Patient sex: M
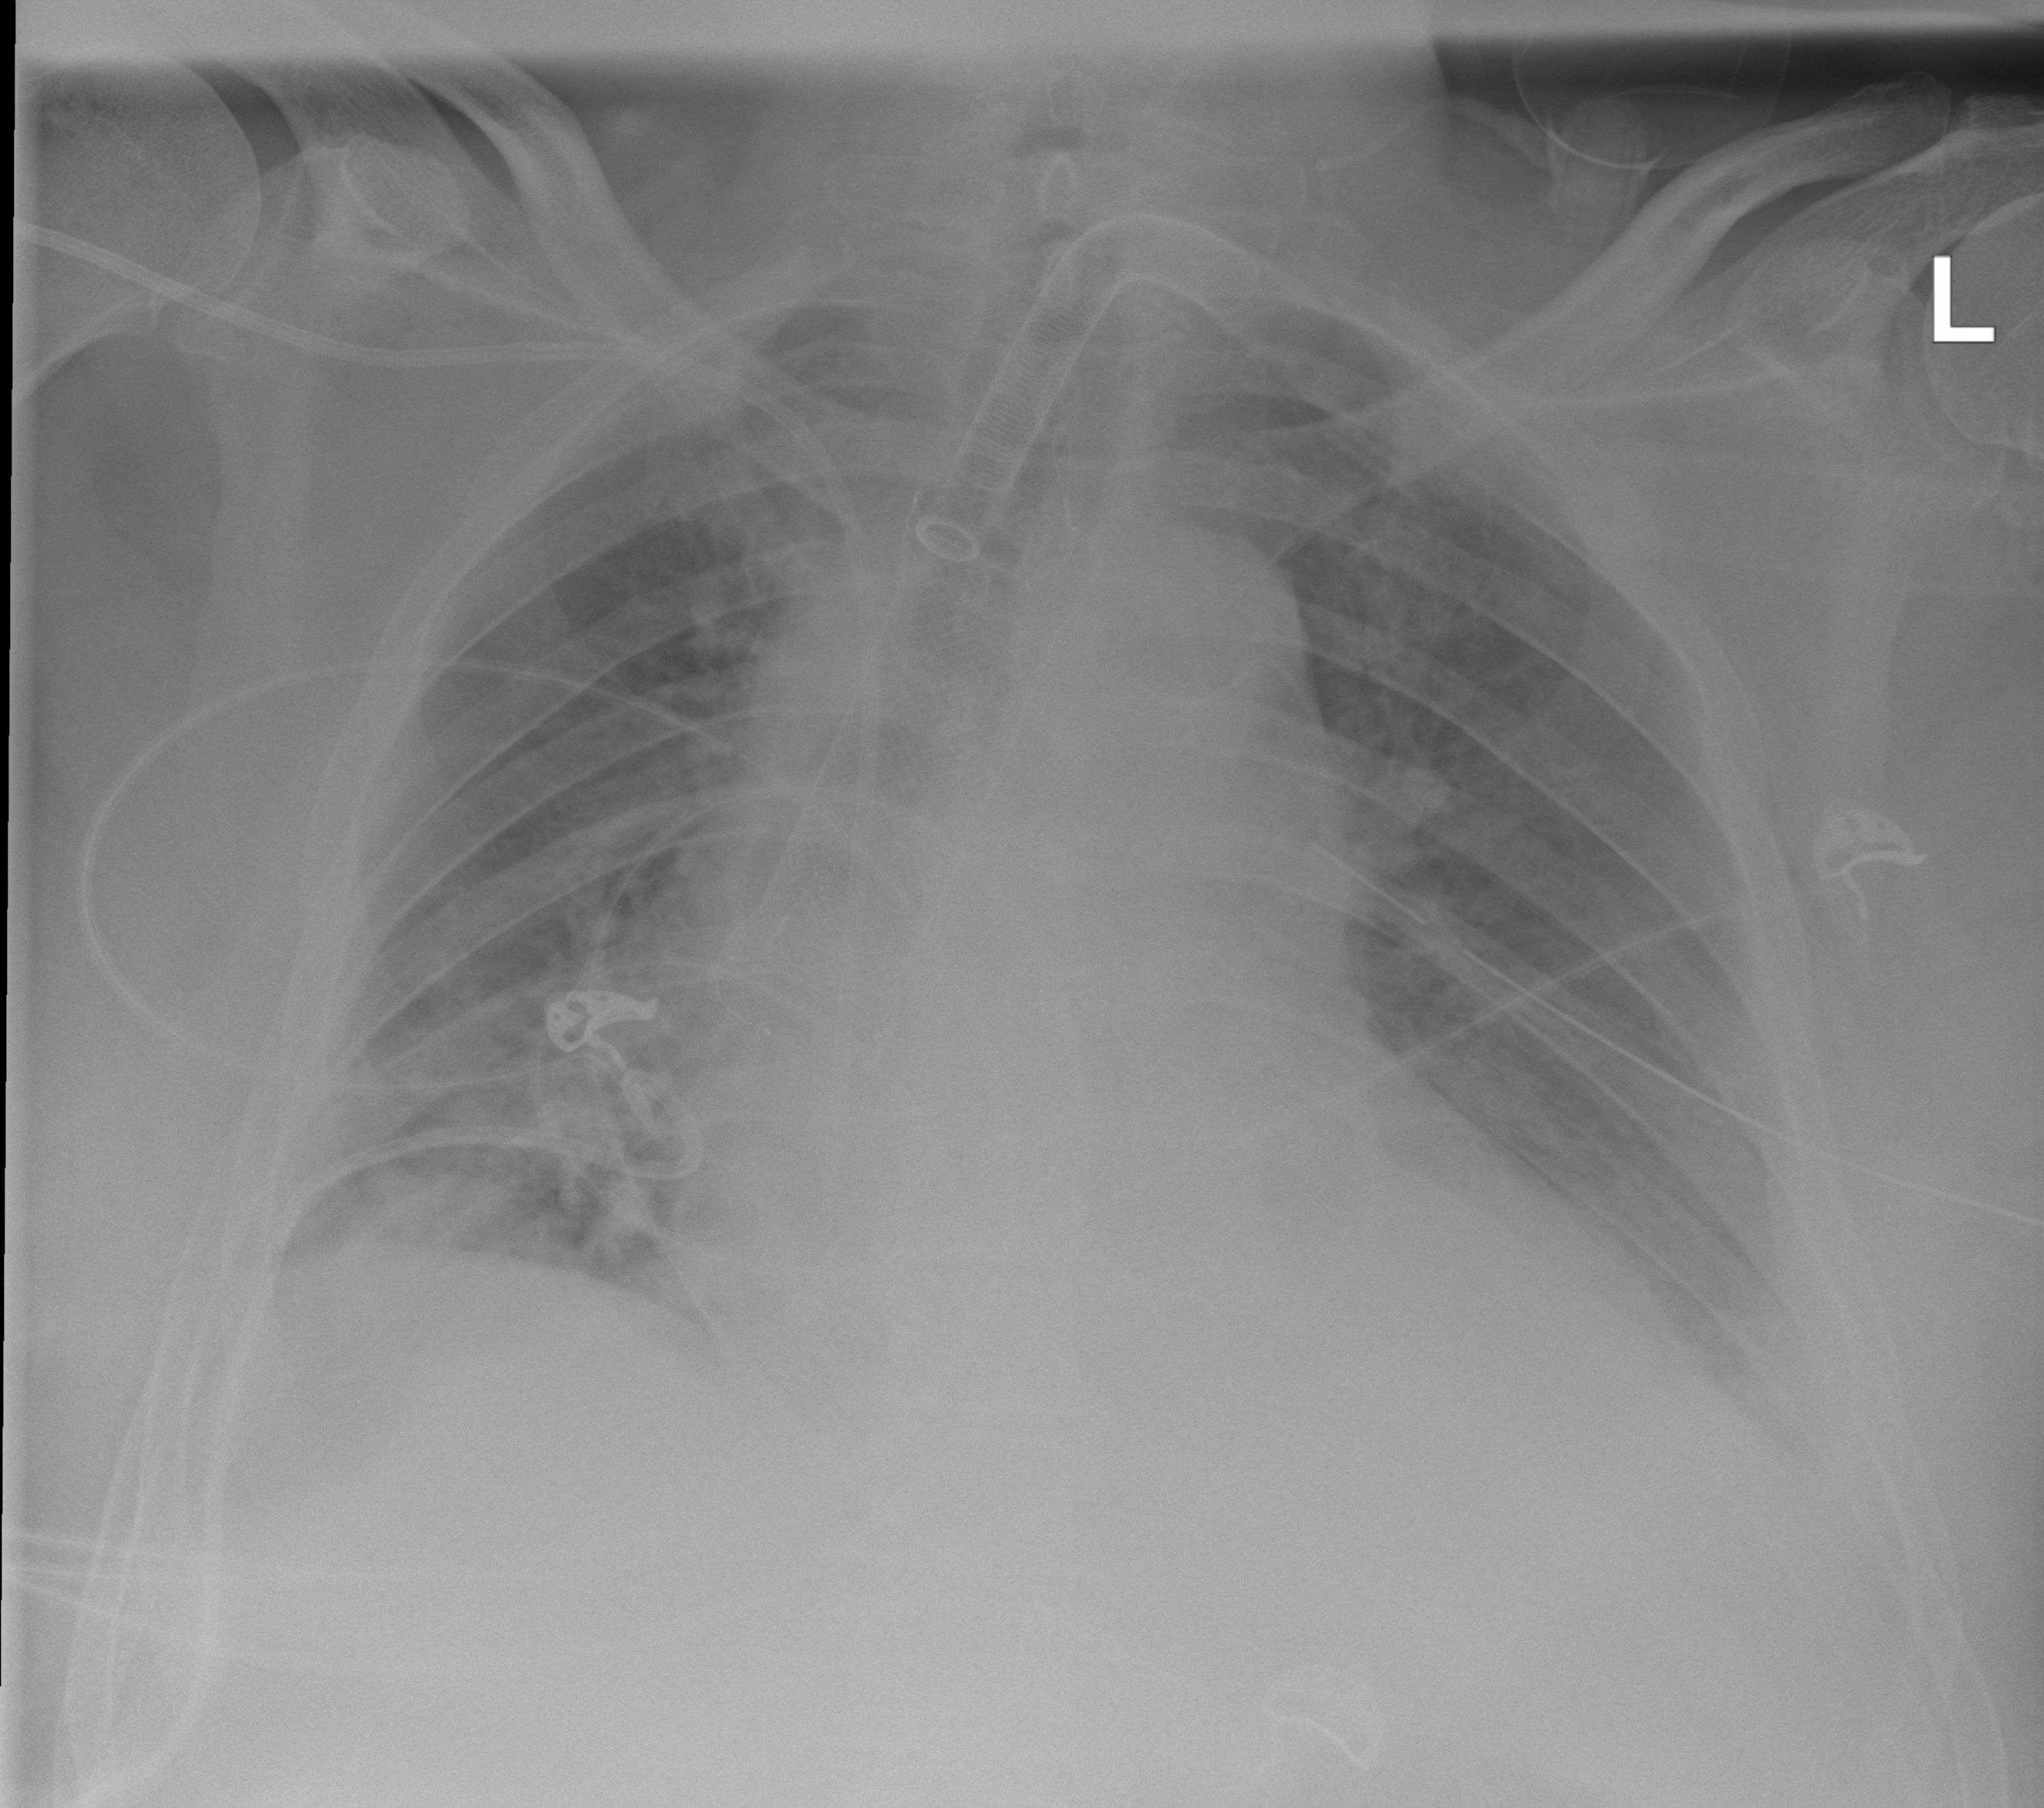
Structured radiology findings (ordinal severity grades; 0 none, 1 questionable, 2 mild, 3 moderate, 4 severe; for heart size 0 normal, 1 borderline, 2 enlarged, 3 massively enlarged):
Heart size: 2
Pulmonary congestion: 2
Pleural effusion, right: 2
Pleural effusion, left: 2
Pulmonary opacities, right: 2
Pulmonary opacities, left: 0
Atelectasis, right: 2
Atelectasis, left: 2